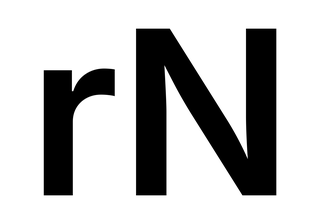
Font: Inter_SemiBold